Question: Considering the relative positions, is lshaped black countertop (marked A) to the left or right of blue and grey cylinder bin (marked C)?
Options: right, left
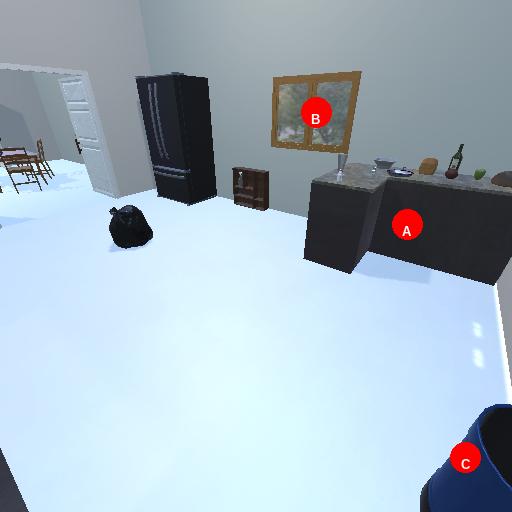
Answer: right